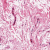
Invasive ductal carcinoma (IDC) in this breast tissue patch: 0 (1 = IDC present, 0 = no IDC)